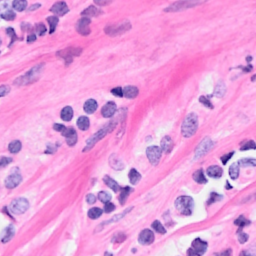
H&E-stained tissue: Breast